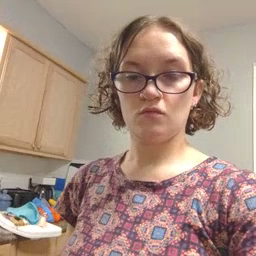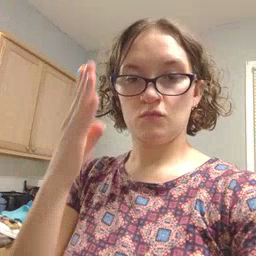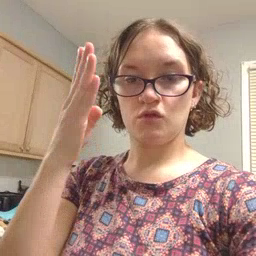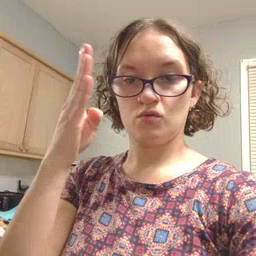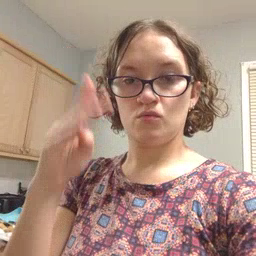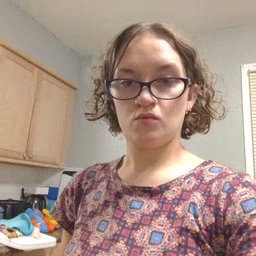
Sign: blue